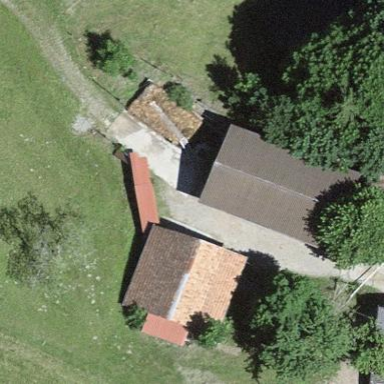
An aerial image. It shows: Barn.